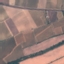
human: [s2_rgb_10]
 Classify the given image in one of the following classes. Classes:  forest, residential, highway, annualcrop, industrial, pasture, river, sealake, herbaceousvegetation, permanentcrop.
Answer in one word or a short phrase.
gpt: PermanentCrop